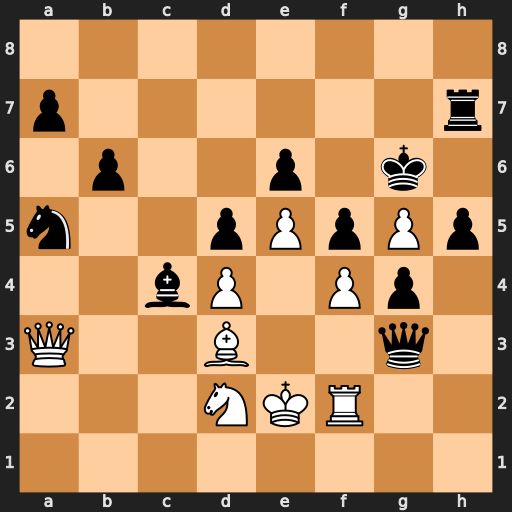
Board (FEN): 8/p6r/1p2p1k1/n2pPpPp/2bP1Pp1/Q2B2q1/3NKR2/8
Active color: w
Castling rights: -
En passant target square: -
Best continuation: Nxc4 Nxc4 Bxf5+ exf5 Qxg3